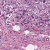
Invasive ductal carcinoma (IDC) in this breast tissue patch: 1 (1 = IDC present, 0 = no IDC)